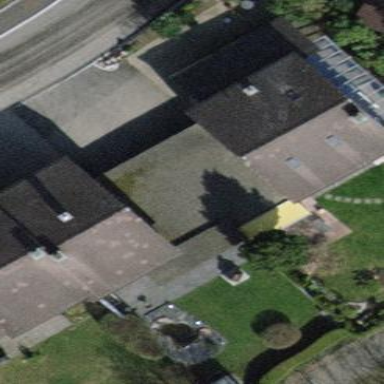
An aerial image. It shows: Flat-roofed terrace building.